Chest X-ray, AP view. Patient: 70 years old, sex M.
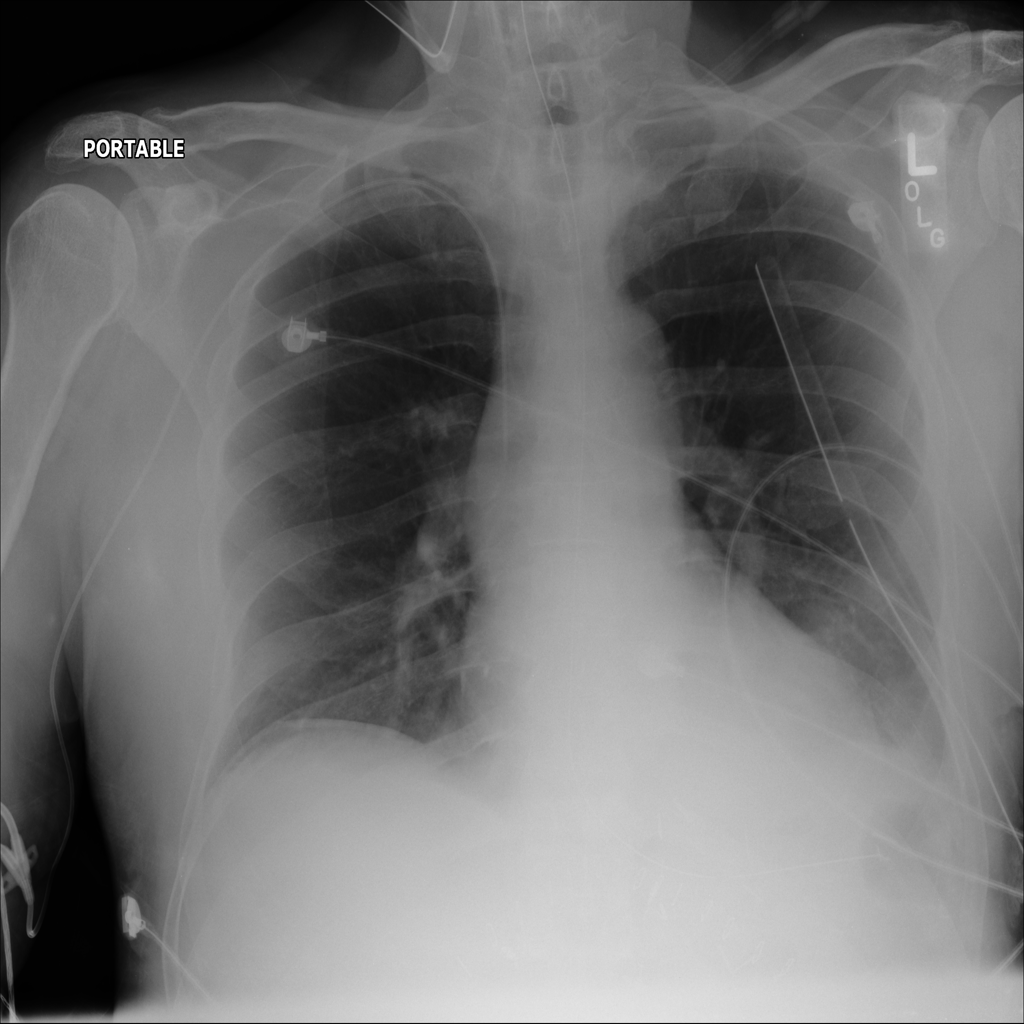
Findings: Atelectasis, Effusion